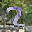
Label: 2